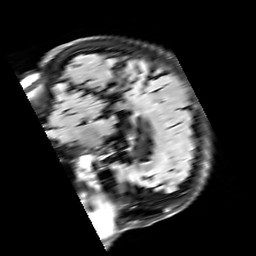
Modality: FLAIR
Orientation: sagittal
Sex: female
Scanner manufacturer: siemens
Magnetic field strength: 3 T
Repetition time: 10 s
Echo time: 0.09 s